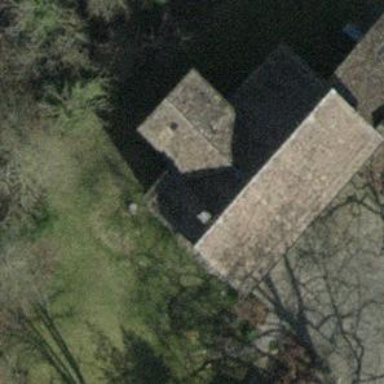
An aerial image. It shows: Historic castle building.